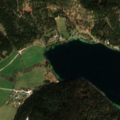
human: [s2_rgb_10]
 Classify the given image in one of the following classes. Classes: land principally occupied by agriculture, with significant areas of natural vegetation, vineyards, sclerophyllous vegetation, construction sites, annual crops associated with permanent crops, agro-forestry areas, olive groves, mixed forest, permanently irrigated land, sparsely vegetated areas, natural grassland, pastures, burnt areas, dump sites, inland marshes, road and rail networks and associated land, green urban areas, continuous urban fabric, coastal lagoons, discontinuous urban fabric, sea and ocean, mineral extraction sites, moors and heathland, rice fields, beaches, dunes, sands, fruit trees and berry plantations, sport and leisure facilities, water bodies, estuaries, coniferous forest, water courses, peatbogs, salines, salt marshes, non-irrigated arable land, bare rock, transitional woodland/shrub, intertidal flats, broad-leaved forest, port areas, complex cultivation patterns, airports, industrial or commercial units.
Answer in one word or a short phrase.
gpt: pastures, coniferous forest, natural grassland, water bodies